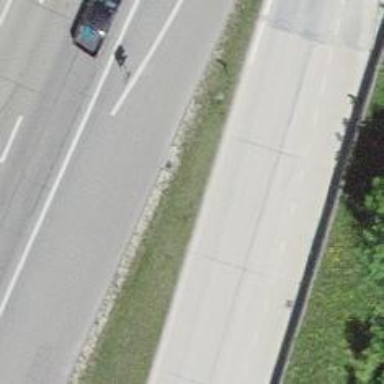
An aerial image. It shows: Cycleway.